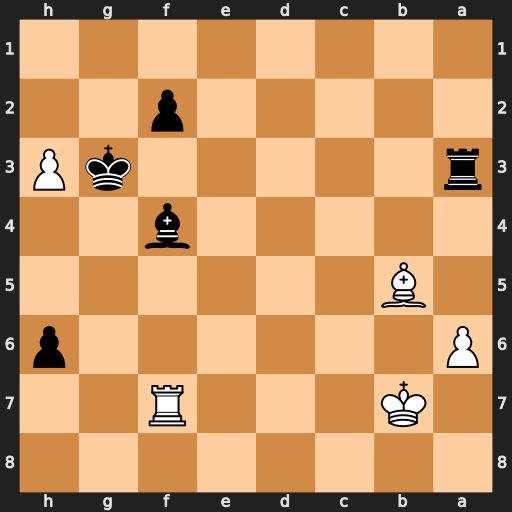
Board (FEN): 8/1K3R2/P6p/1B6/5b2/r5kP/5p2/8
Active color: b
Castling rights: -
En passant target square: -
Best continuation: Rb3 Kc6 Rxb5